Question: I have a multiple web application under a single solution like this -

ODCPortal is my startup project. Now in ODCPortal home.aspx page in some button event, I am trying to redirect CSP_Home.aspx page. But I am getting The resource cannot be found error.
My code -
'''
Response.Redirect(string.Format("http://{0}/CSP/CSP_Home.aspx",
Request.Url.Host));
Response.Redirect("~/ODCPortal/CSP/CSP_Home.aspx");
'''
Nothing working for me. Please some one help me.
Thanks in advance
Gulrej
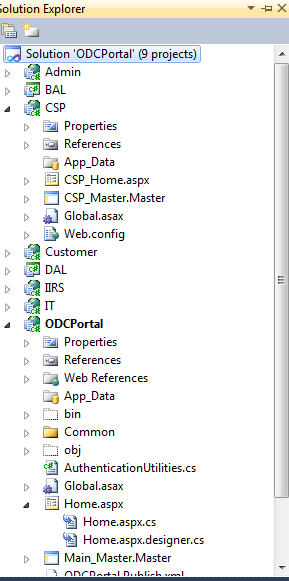
Answer: In this case two project are independent to each other, for redirection you must use full URL or you must host them on IIS and one of them virtual application of onther one.
For the IIS configuration see <URL>